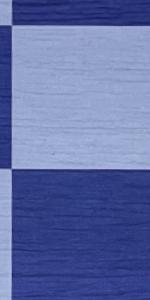
Label: Empty